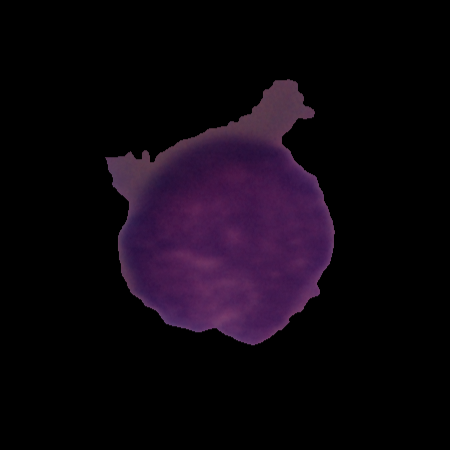
Label: cancer